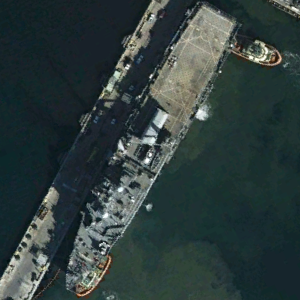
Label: combat